Interaction volume radius: 5 \u00c5
Interaction volume height: 20 \u00c5
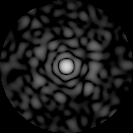
Disorder parameter: 0.8813